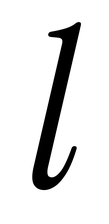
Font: InstrumentSerif-Italic